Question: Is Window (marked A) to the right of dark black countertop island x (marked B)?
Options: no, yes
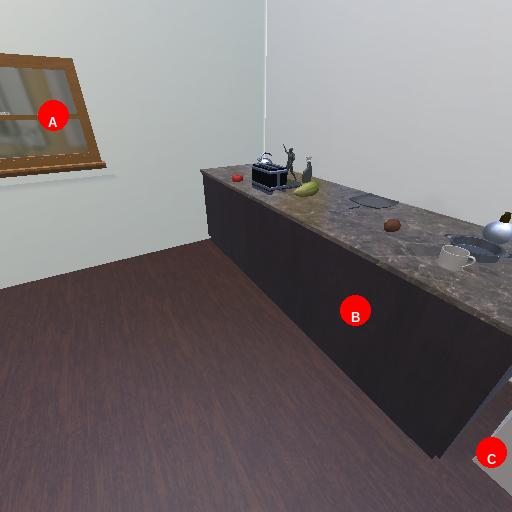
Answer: no